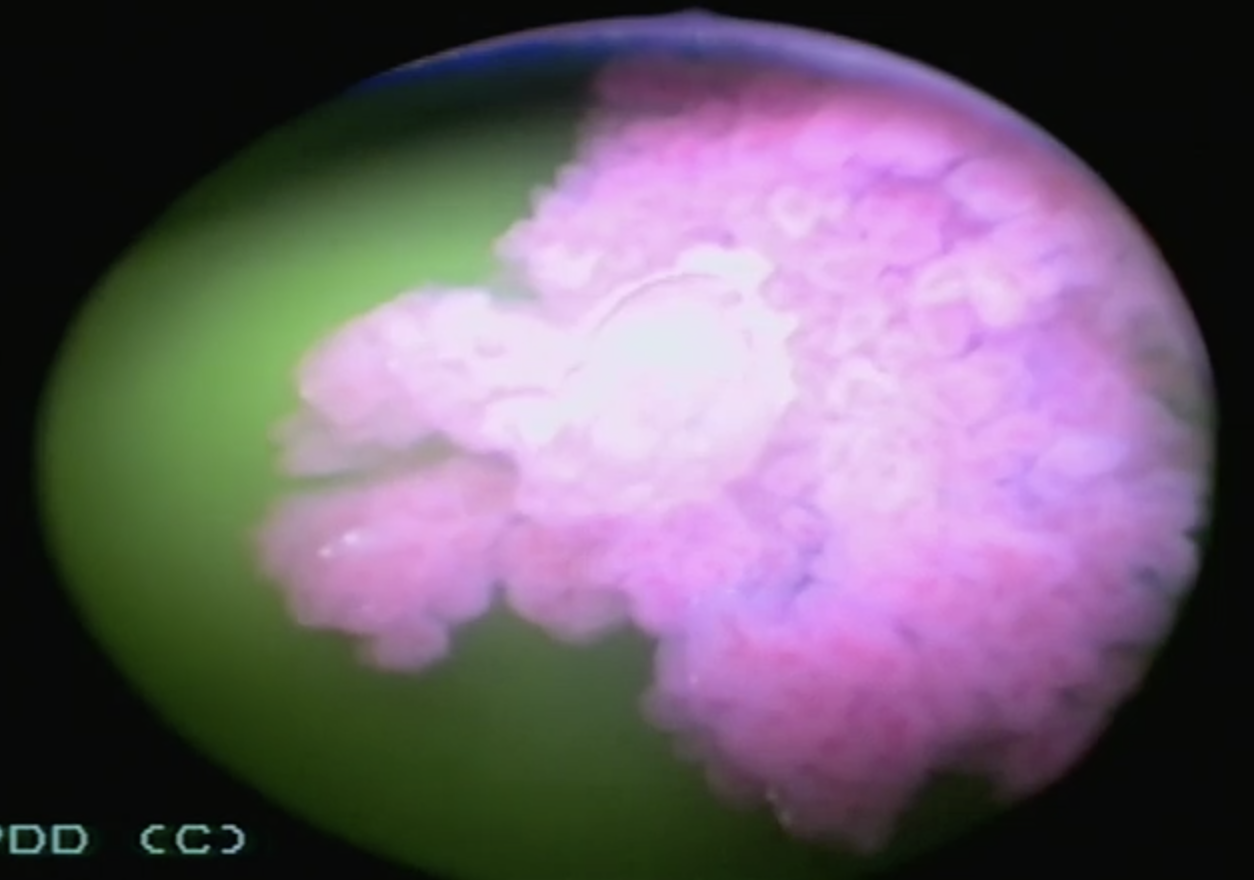
Modality: BLC
Class: Malignant
Subclass: LowGradePapillary
Lesion: L1
Stage: Ta
Morphology: Papillary
Bladder cancer association: Yes